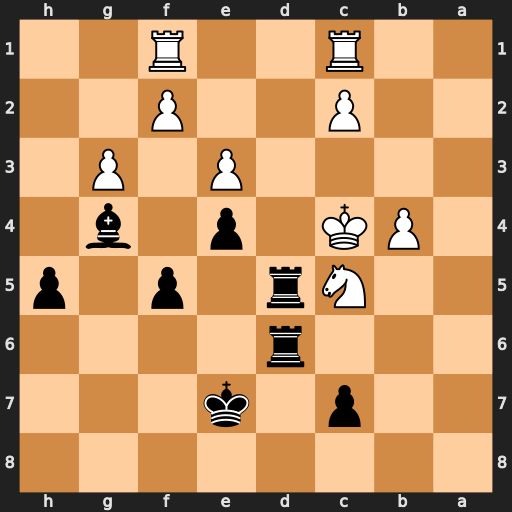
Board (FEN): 8/2p1k3/3r4/2Nr1p1p/1PK1p1b1/4P1P1/2P2P2/2R2R2
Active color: b
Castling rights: -
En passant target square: -
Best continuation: Be2+ Kc3 Bxf1